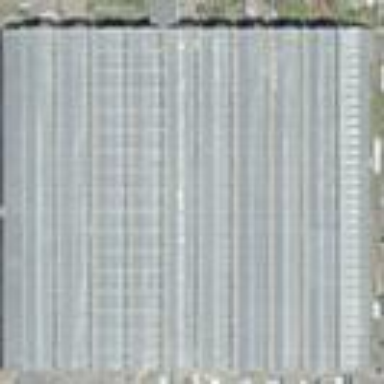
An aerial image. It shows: Greenhouse.